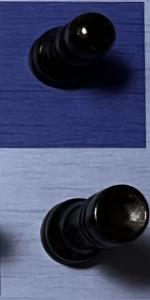
Label: Rook_Black